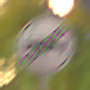
Verkehrszeichen: EndeUeberholverbot
Umgebung: Outdoor, Urban
Tageszeit: Night
Wetter: PartlyCloudy
Licht: Natural
Jahreszeit: NotSpecified
Kontrast: HighContrast